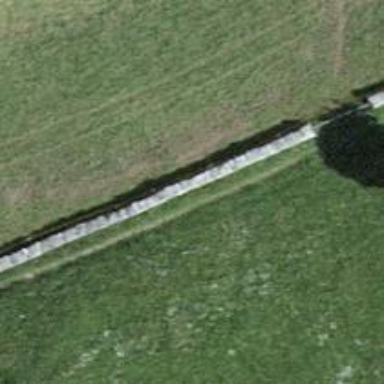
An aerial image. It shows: Wall is shown in the image.